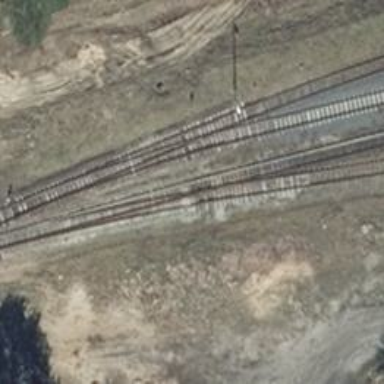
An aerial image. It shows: Railway siding with rails.